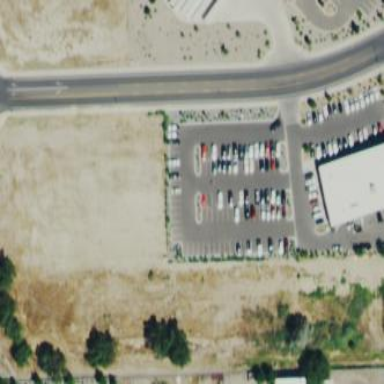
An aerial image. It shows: Parking area with asphalt surface.